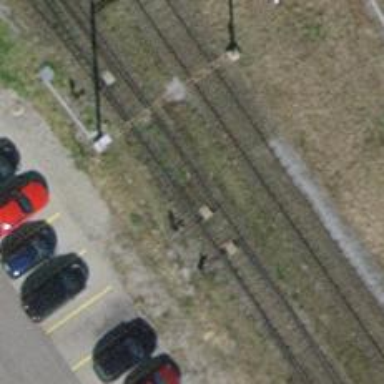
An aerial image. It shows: Rail spur service line with electrified contact lines for trains.